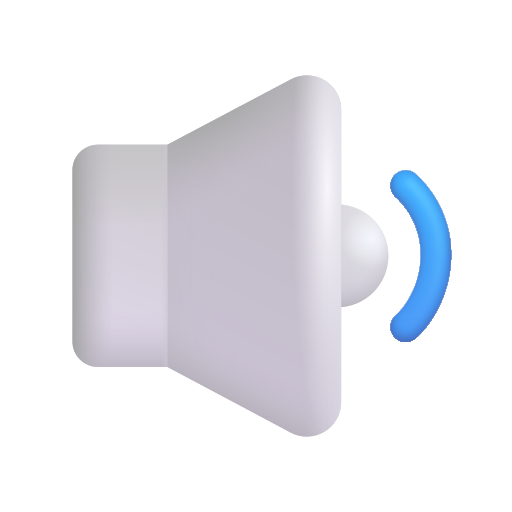
speaker  volume color